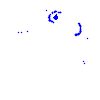
Particle: electron